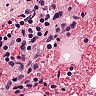
Metastatic tissue present: no